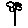
Label: flower